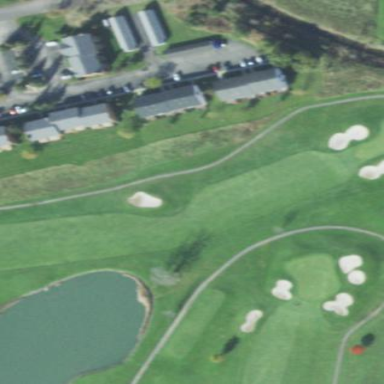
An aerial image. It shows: Grassy area designated as golf fairway.